Field crop: maize
Growth stage: 2
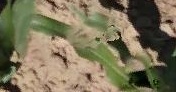
Species: maize